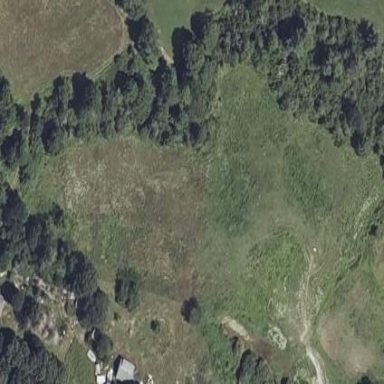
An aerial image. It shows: Pasture covered in meadow.